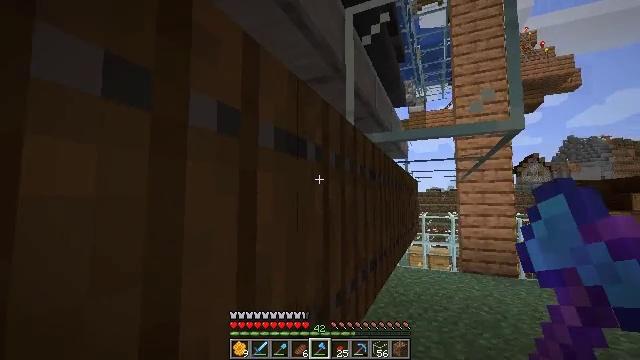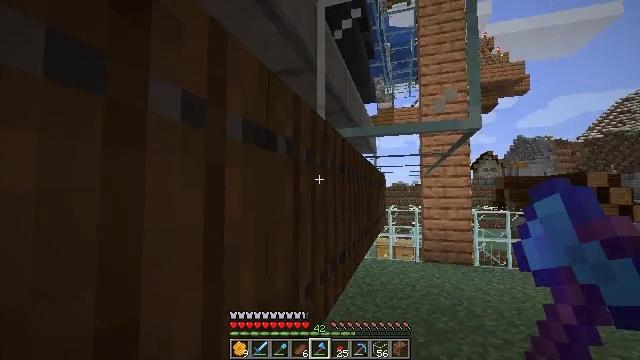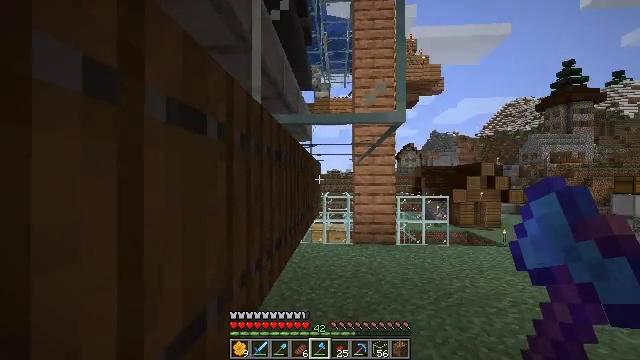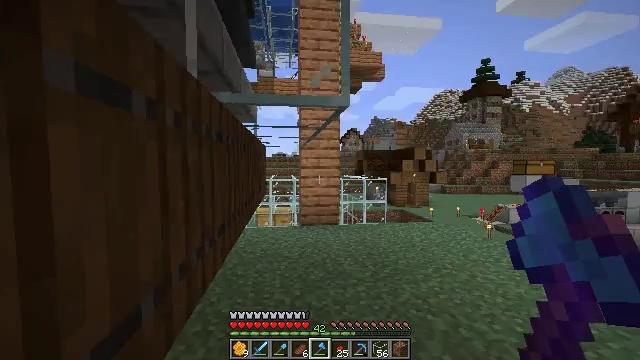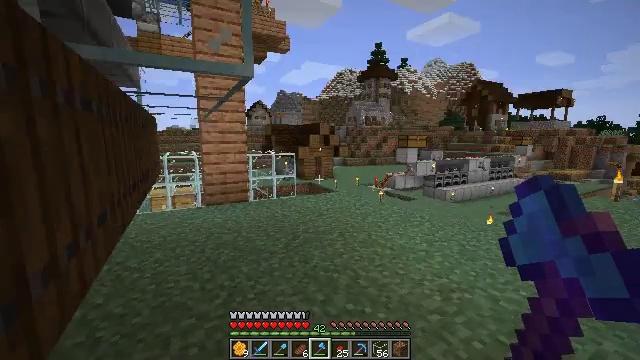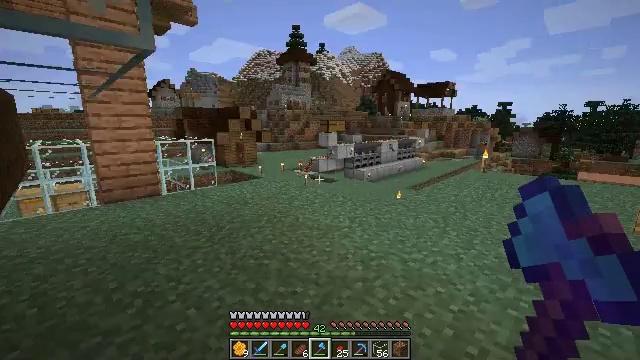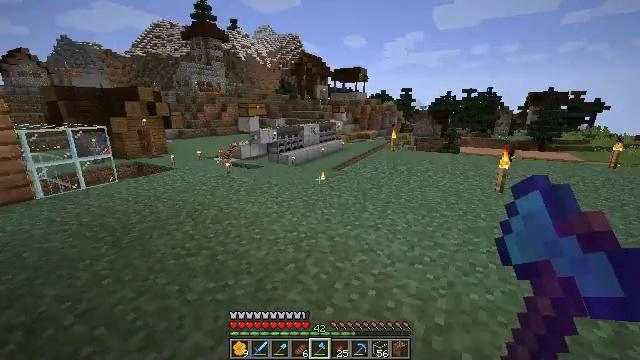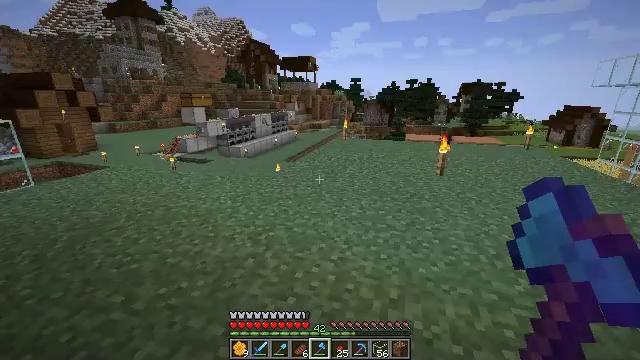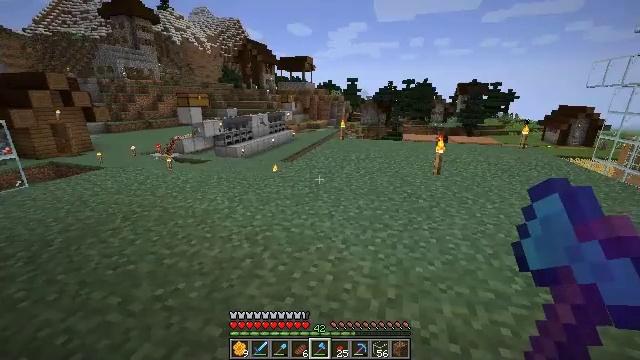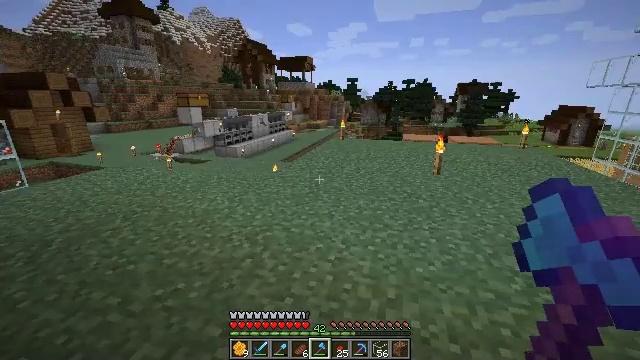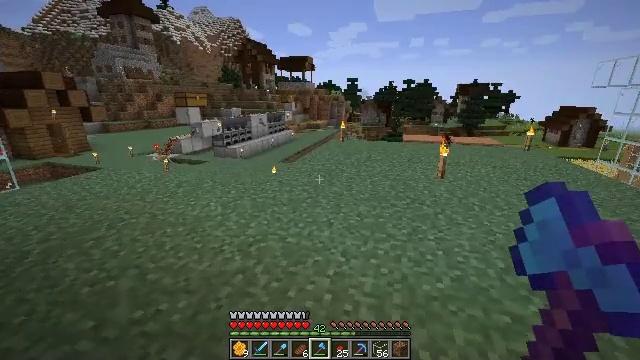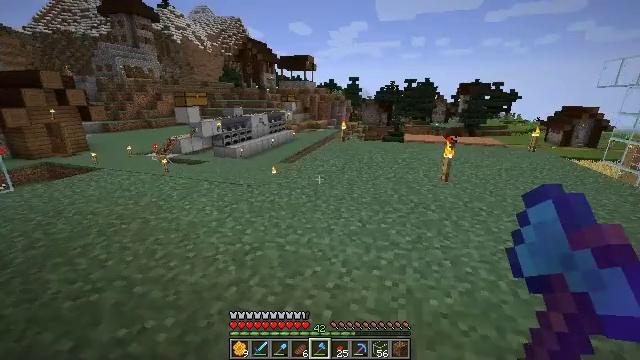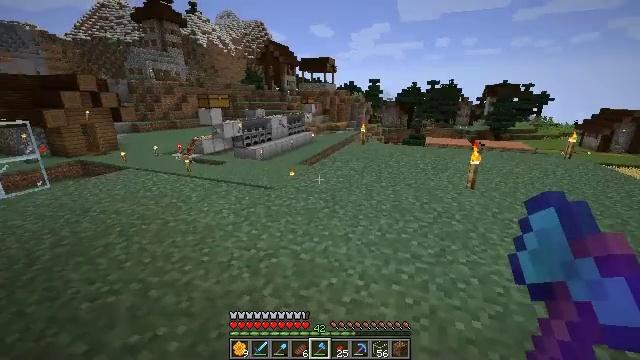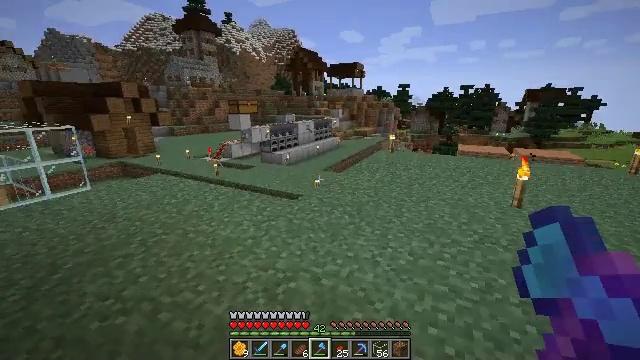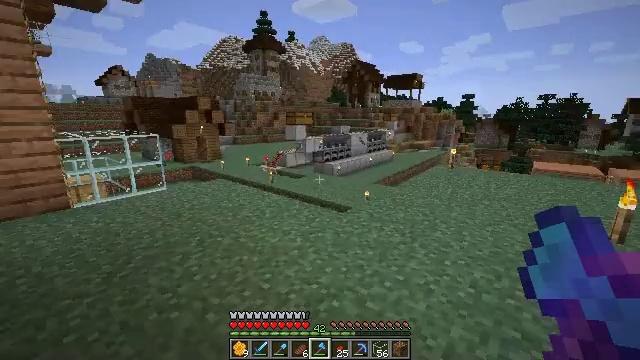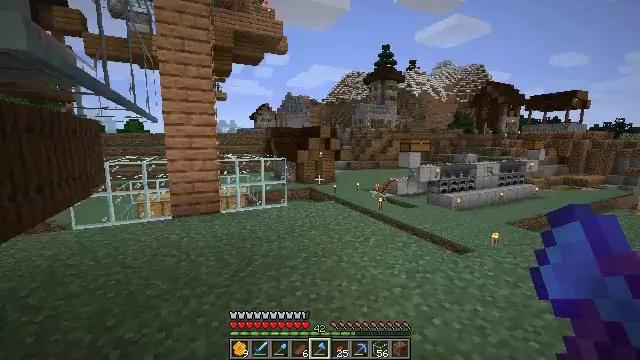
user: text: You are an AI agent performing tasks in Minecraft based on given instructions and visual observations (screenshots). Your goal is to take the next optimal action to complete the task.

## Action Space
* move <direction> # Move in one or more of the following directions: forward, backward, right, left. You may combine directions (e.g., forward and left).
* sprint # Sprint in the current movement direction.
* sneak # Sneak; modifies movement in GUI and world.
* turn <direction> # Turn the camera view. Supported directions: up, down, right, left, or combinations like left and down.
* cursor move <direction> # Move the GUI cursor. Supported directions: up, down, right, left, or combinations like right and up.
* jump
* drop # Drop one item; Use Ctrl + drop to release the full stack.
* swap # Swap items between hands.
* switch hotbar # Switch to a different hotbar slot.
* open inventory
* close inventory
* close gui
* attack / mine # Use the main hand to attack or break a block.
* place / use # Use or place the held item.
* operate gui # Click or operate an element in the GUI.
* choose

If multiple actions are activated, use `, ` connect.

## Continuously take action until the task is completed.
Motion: motion action
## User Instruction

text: Hit the beehive to retrieve it.
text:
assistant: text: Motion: turn right and down
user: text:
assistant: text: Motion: turn right and down
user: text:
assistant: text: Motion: turn right and down
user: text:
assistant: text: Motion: turn right and down
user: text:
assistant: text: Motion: turn right and down
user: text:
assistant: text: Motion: turn right and down
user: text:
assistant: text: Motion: turn right and down
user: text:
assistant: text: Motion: no_op
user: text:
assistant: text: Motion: move forward
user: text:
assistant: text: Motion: move forward
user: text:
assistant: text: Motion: move forward
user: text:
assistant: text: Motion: move forward, turn left
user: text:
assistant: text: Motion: move forward, turn left and up
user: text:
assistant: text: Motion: turn left and up
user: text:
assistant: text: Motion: turn left and up
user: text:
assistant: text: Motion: turn left and up
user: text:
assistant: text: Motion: turn left and up
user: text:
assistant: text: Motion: turn left and up
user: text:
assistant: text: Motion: turn left
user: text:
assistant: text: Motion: no_op
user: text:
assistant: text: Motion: move back
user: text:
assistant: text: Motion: move back
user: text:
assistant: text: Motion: no_op
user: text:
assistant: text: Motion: no_op
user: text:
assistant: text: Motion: no_op
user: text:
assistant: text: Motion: no_op
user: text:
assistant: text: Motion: no_op
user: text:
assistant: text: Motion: no_op
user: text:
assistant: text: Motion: no_op
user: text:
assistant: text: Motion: no_op